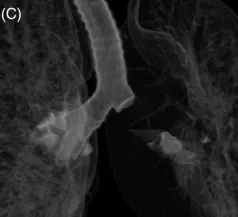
(C) Chest computed tomography revealed a polypoid tumour, originating from left main bronchus and occupying the orifice of the left main bronchus.
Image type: radiology (ct)